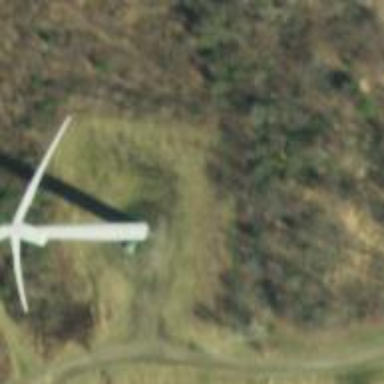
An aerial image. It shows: Wind generator in the form of horizontal axis wind turbine.